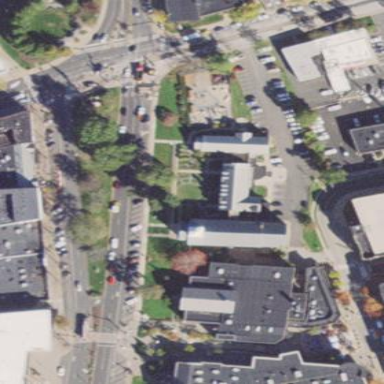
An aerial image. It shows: Building that serves as place of worship.